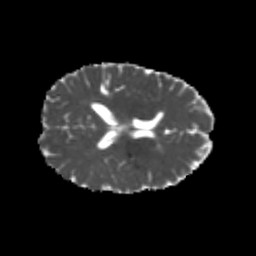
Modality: MD
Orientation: axial
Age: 22
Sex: female
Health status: healthy
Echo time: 0.074 s